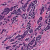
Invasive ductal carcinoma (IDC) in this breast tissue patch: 0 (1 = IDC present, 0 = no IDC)